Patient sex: F
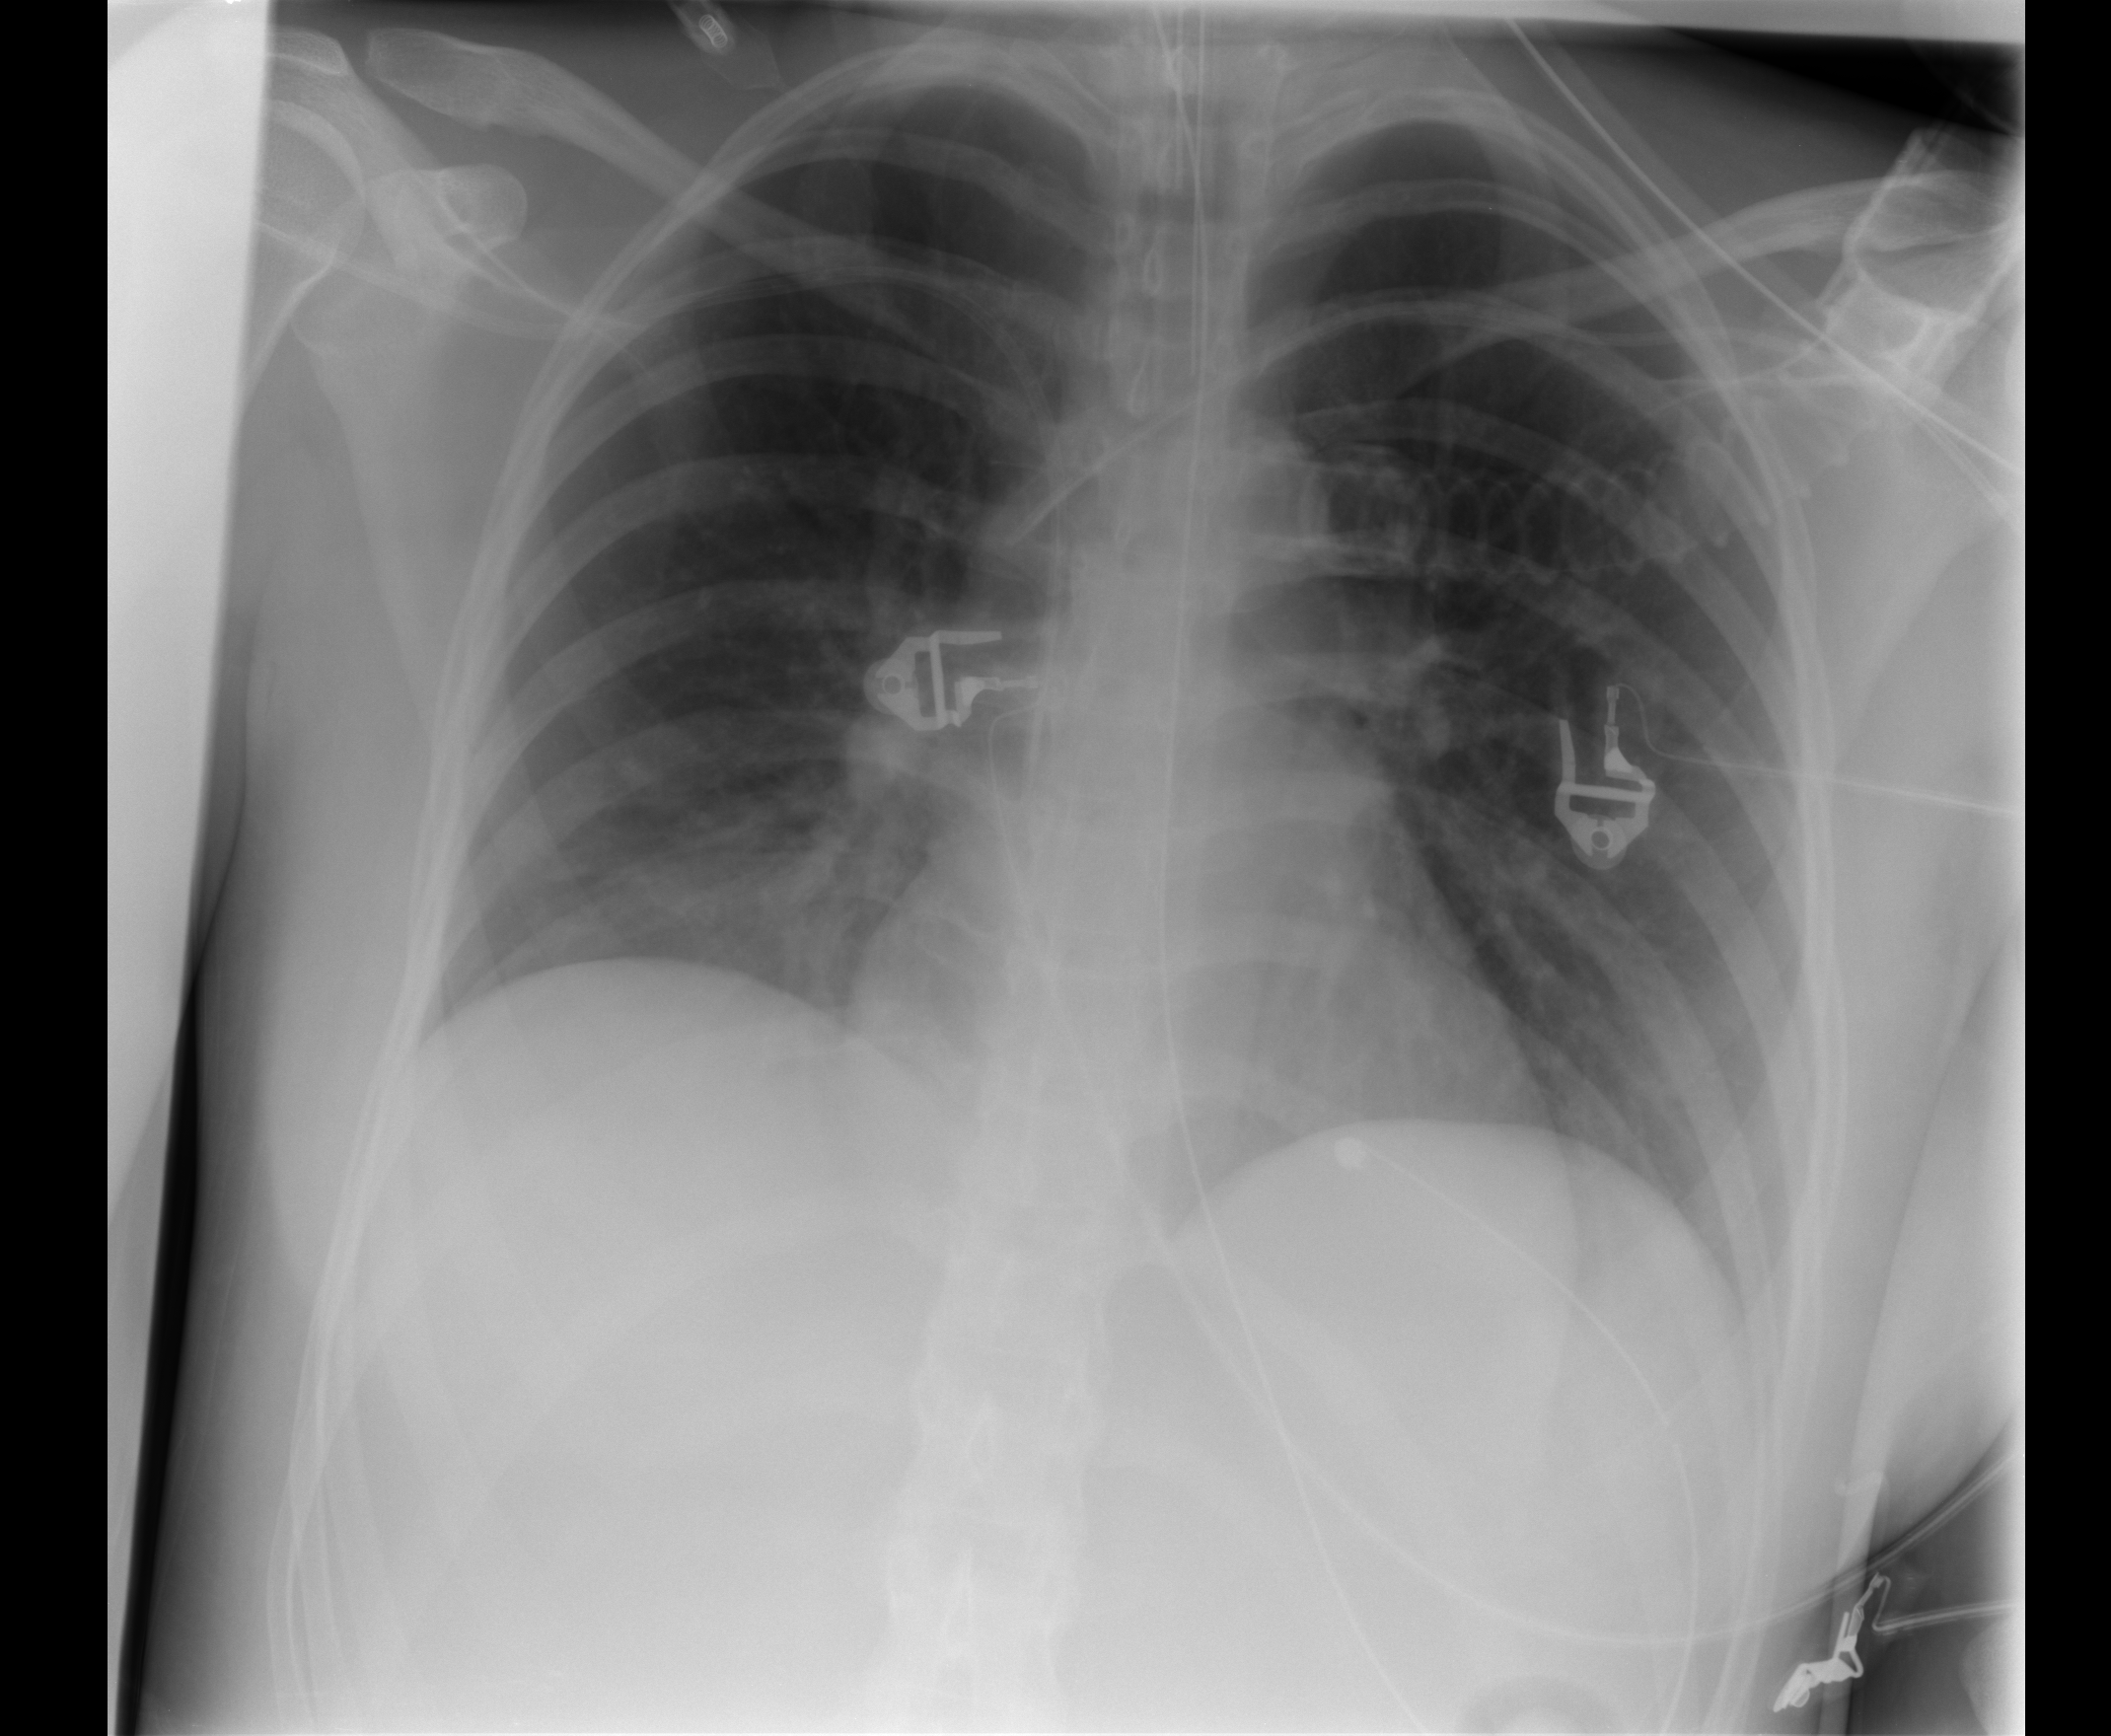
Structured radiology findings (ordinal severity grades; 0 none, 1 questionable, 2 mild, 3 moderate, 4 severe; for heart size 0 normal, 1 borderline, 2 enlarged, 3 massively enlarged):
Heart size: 0
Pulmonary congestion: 0
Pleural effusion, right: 0
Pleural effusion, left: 0
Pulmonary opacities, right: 0
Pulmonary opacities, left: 0
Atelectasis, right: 1
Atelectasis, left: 0